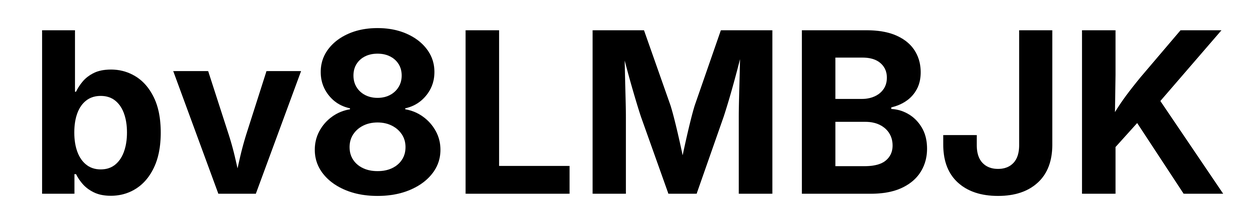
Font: Inter_Bold